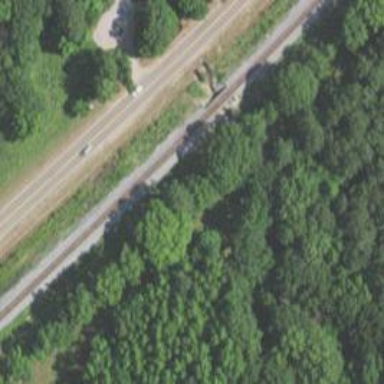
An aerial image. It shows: Railway track.